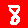
Digit: 8